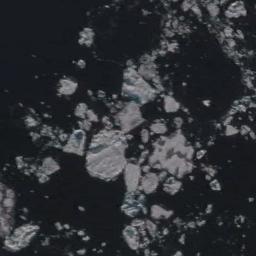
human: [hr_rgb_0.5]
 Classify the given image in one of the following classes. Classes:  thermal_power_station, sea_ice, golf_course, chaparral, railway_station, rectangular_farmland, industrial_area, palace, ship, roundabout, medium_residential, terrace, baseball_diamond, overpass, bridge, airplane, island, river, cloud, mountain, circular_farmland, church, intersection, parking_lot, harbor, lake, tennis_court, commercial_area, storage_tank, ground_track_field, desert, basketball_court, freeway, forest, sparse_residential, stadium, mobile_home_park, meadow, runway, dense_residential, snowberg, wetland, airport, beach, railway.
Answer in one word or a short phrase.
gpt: sea_ice